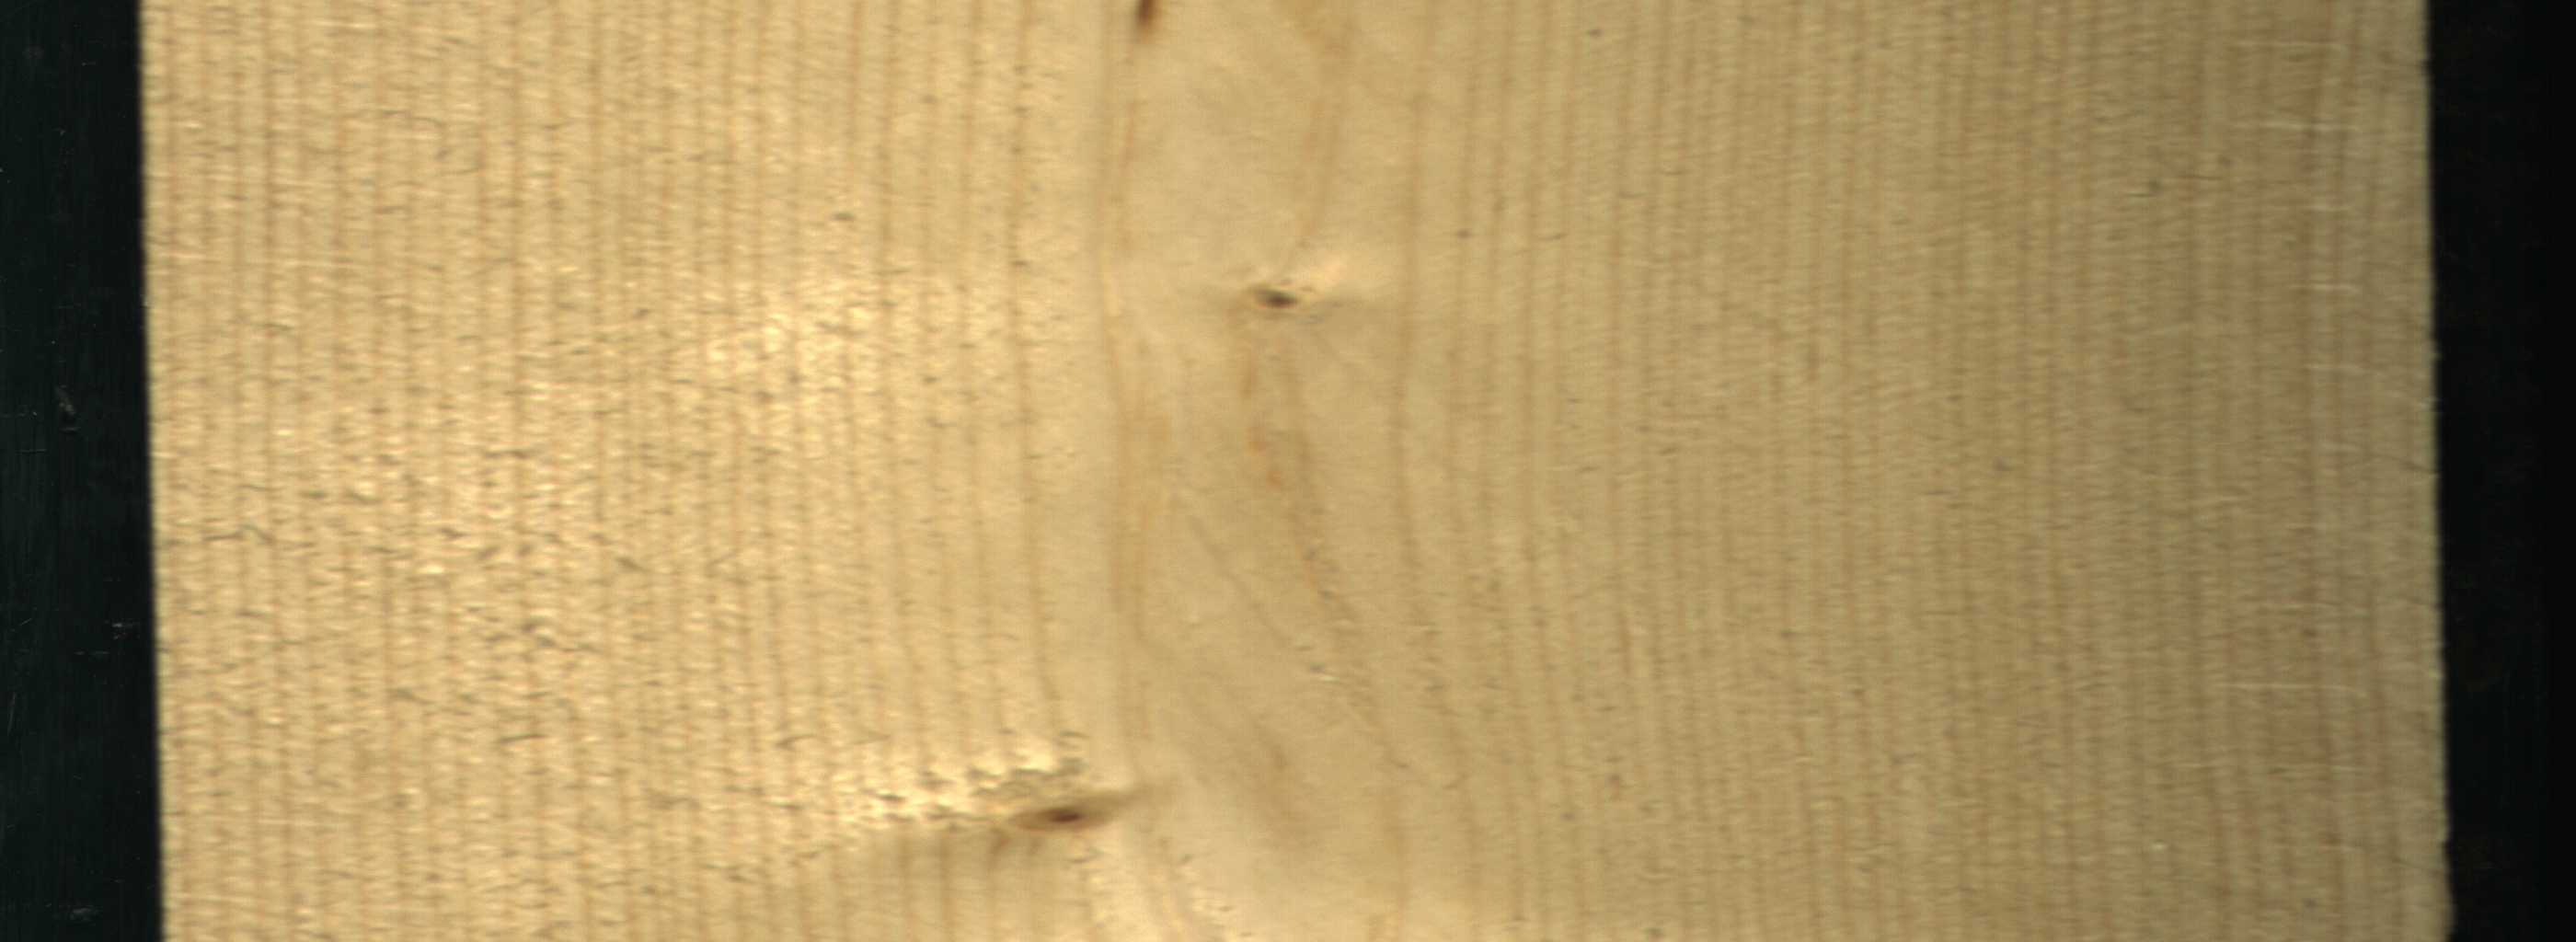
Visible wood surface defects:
Live_Knot
Live_Knot